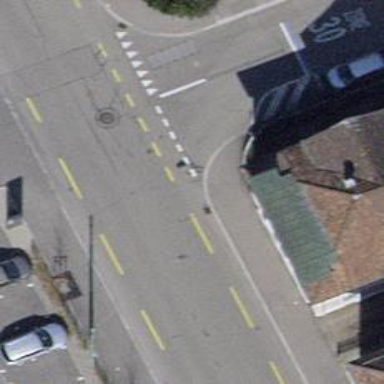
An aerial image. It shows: Kerb serving as barrier.